Question: I am trying to create a bundle layout using D3.js.
I am following code at <URL>:

I got sample json file from <URL>. It works fine.
Now when I try to use my json file, it gives me following error:
'''
Uncaught TypeError: Cannot read property 'parent' of undefined
'''
My json file looks like this:
'''
[
{"name":"flare.analytics.A","size":3938,"imports":["flare.analytics.B,flare.analytics.C"]},
{"name":"flare.analytics.B","size":3812,"imports":["flare.analytics.C,flare.analytics.D"]},
{"name":"flare.analytics.C","size":3812,"imports":["flare.analytics.D,flare.analytics.E"]},
{"name":"flare.analytics.D","size":743, "imports":["flare.analytics.E,flare.analytics.F"]},
{"name":"flare.analytics.E","size":3534,"imports":["flare.analytics.F,flare.analytics.G"]},
{"name":"flare.analytics.F","size":5731,"imports":["flare.analytics.G,flare.analytics.H"]},
{"name":"flare.analytics.G","size":7840,"imports":["flare.analytics.H,flare.analytics.I"]},
{"name":"flare.analytics.H","size":5914,"imports":["flare.analytics.I,flare.analytics.A"]},
{"name":"flare.analytics.I","size":3416,"imports":["flare.analytics.B,flare.analytics.A"]}
]
'''
Can anybody let me know what is the problem with my json file?
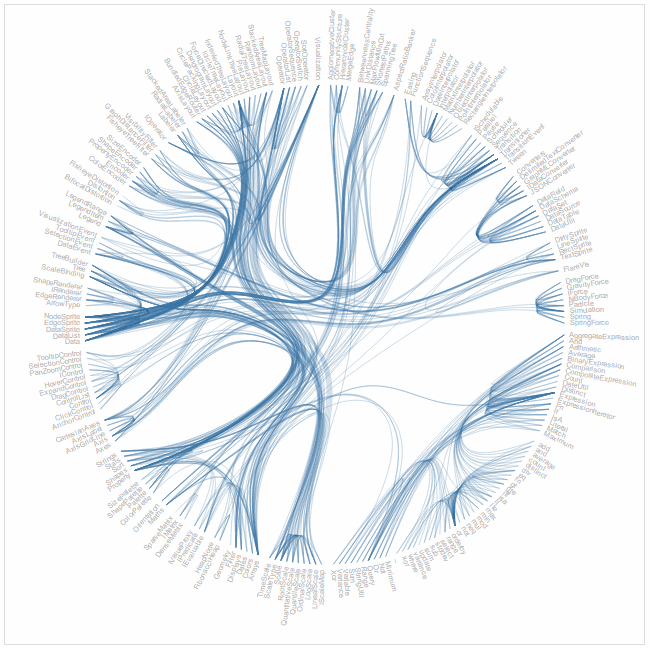
Answer: You just need quotes to encapsulate the different dependents and dependencies in your json, e.g.
'''
flare.analytics.A","size":3938,"imports":["flare.analytics.B","flare.analytics.C"]}...
'''
rather than
'''
flare.analytics.A","size":3938,"imports":["flare.analytics.B,flare.analytics.C"]}
'''
See it working in <URL>.